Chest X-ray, PA view. Patient: 32 years old, sex M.
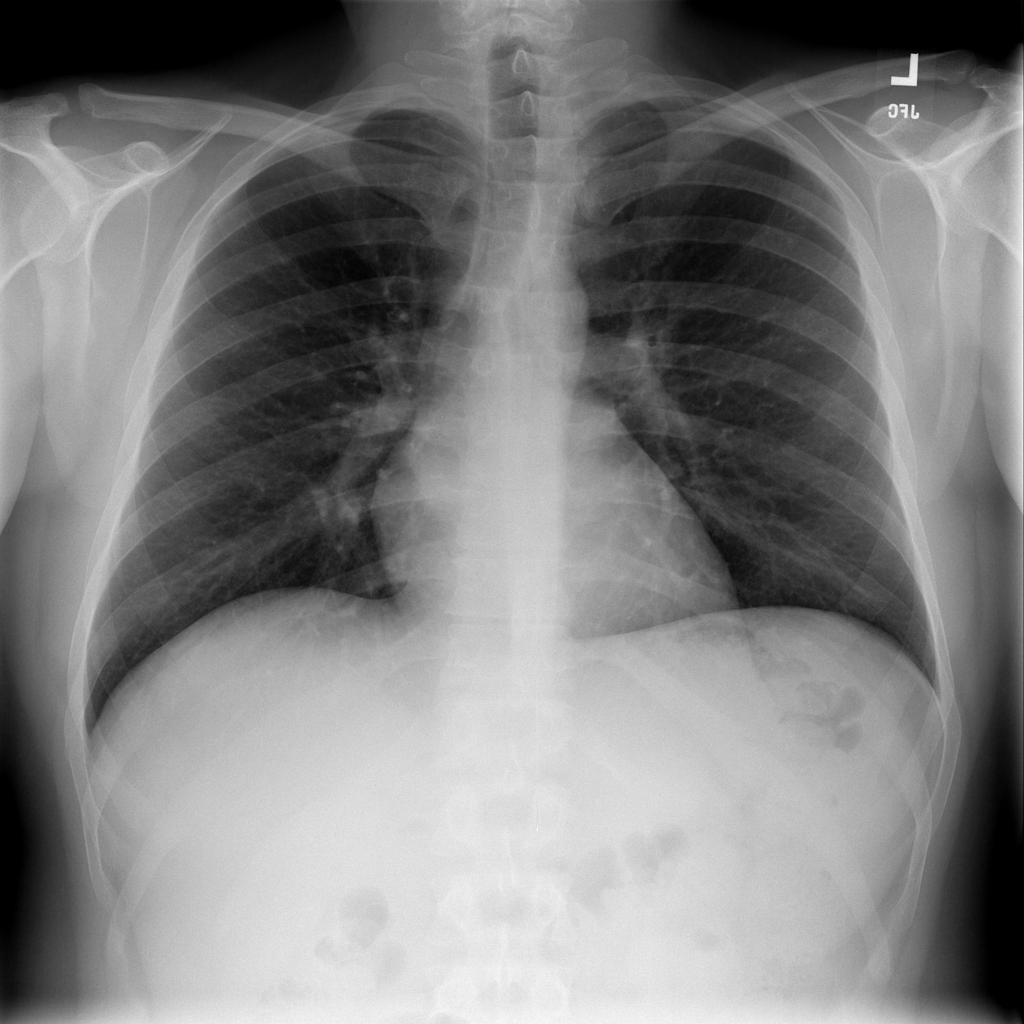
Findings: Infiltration